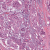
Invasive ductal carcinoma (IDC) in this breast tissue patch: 1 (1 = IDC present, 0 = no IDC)